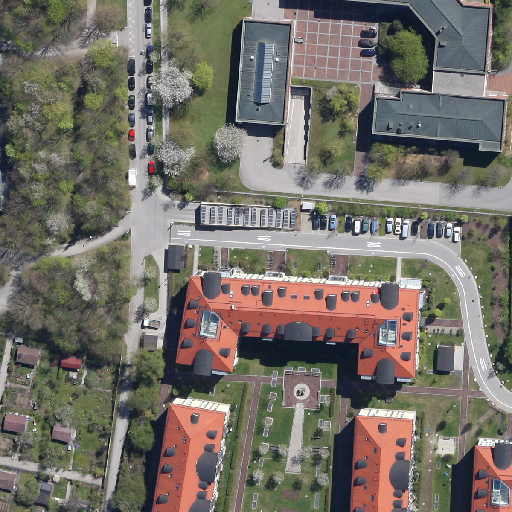
Referring expression: light-duty vehicle in the parking area